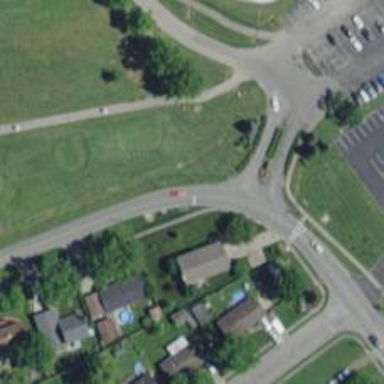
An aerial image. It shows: Stop road.